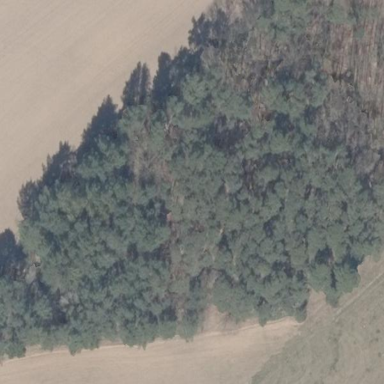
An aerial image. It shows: Forest area.